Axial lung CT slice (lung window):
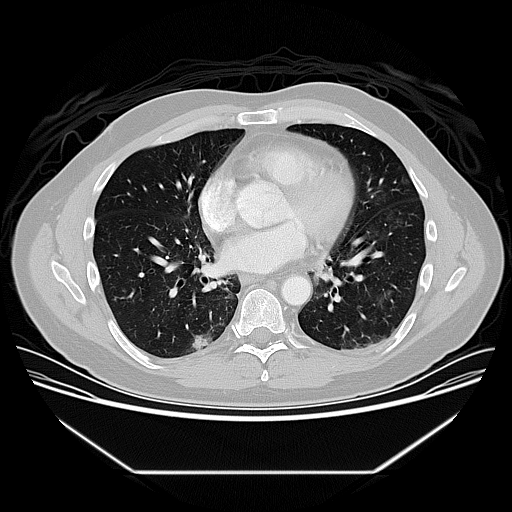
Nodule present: yes
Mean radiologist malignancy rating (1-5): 3.667